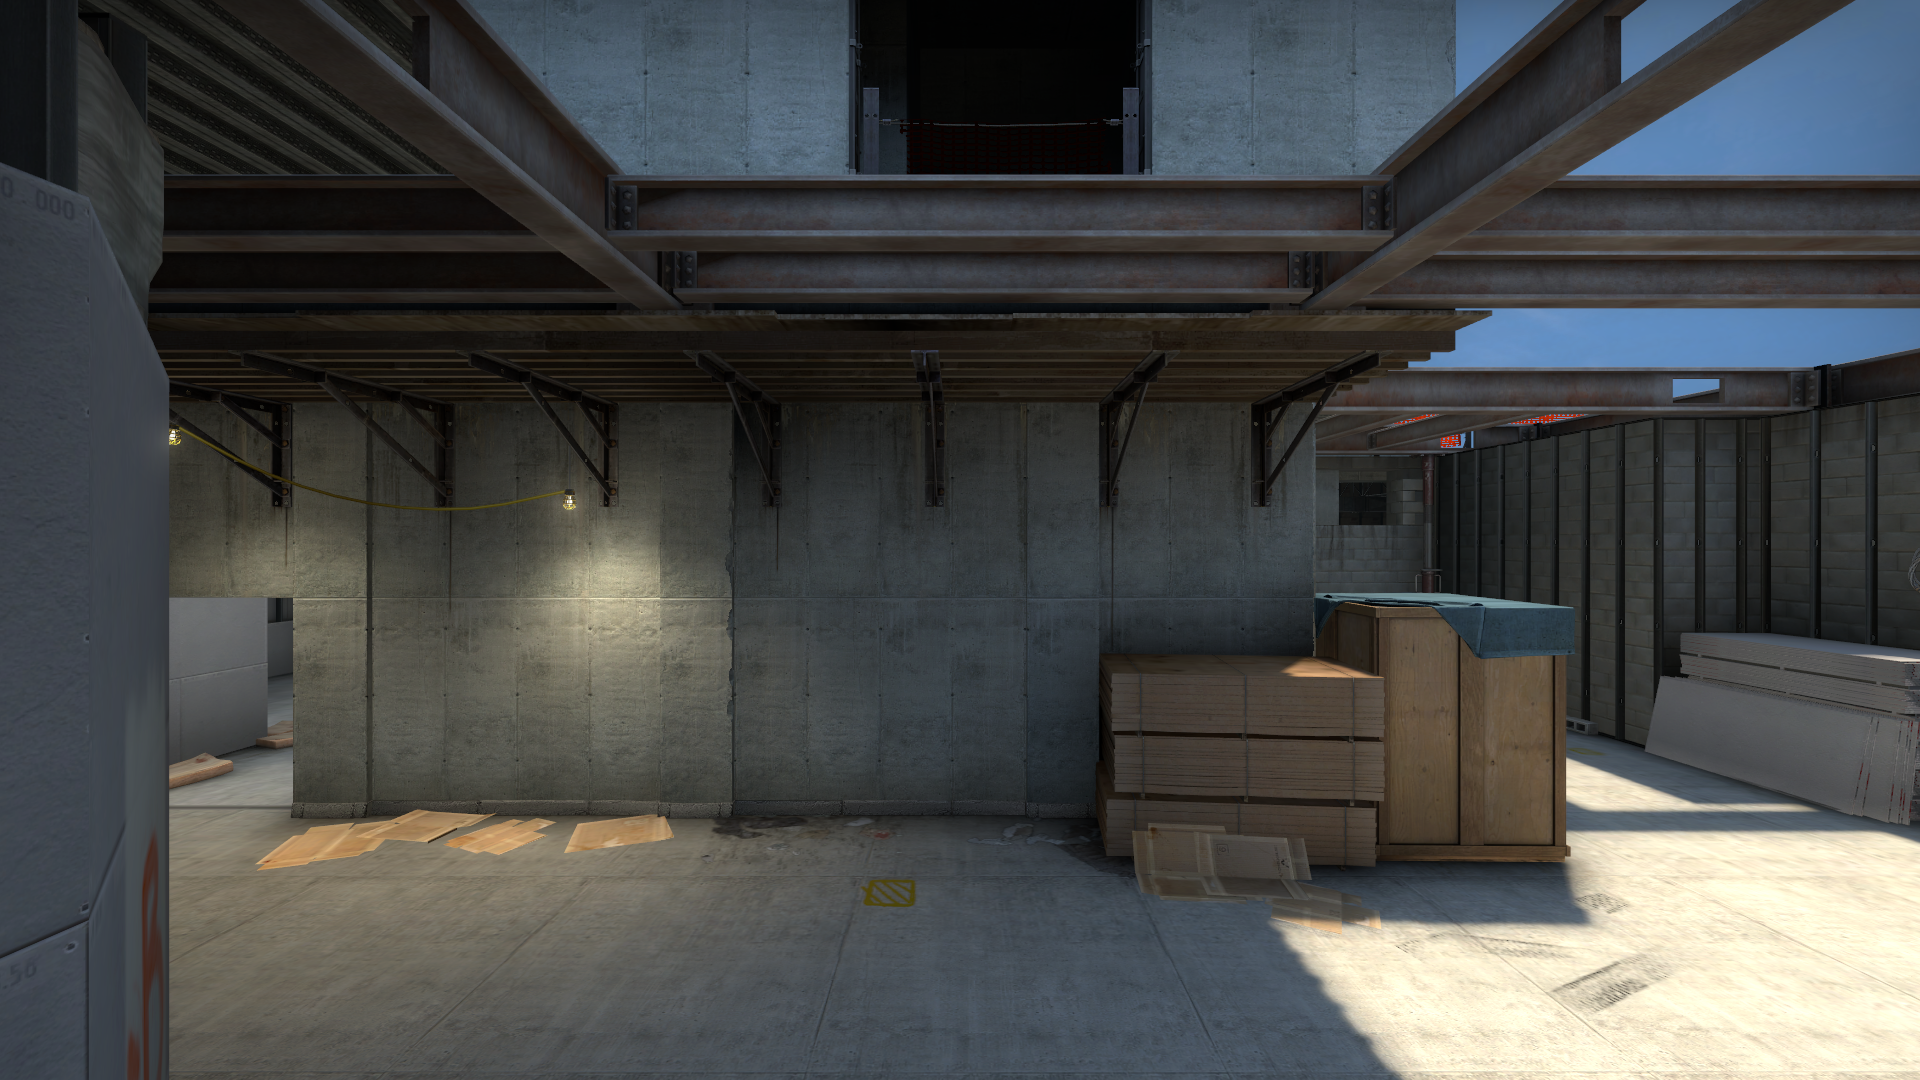
Map: de_vertigo